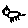
Label: cat